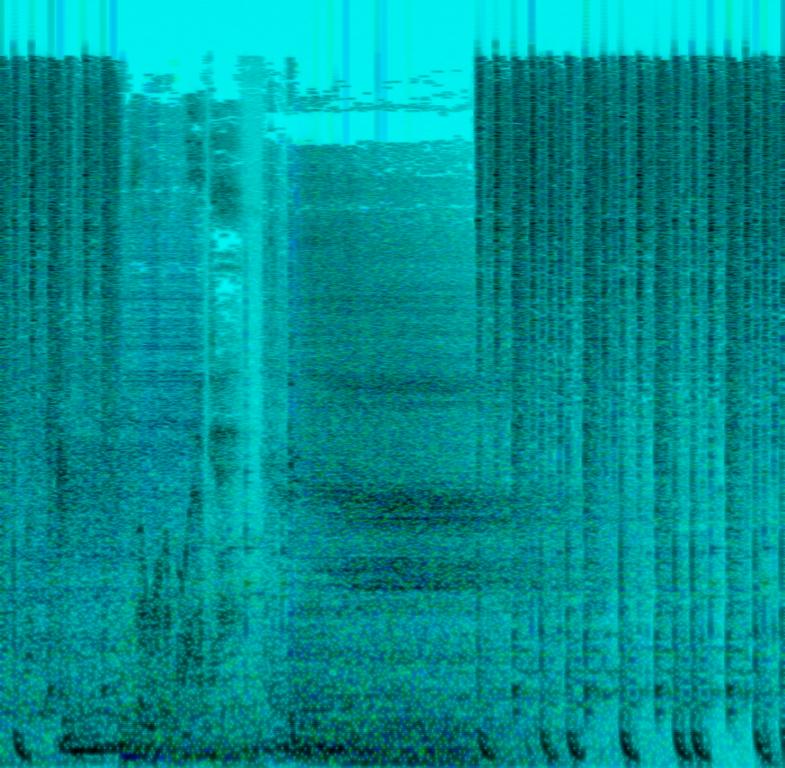
A male uses a vocal phrase to the rhythm of background music. The tempo is fast with vigorous drumming, keyboard arrangements and muffled sounds of blasts, people screaming and shooting. This song is aggressive, sinister, creepy, mysterious and spine-tingling. This song is an Electro Pop/Rock.